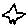
Label: star